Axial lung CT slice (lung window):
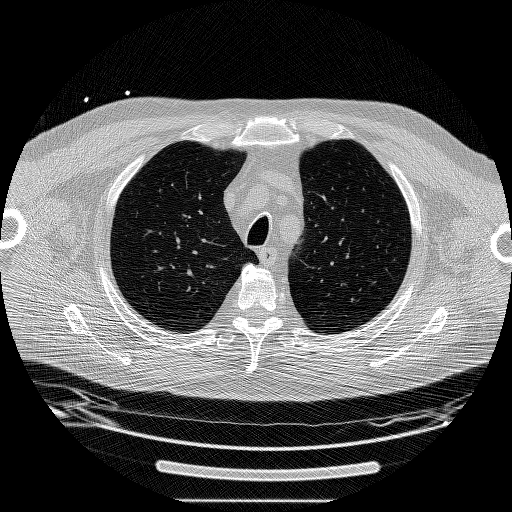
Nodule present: no